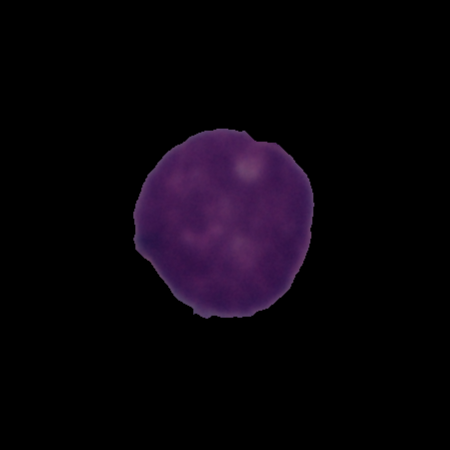
Label: cancer